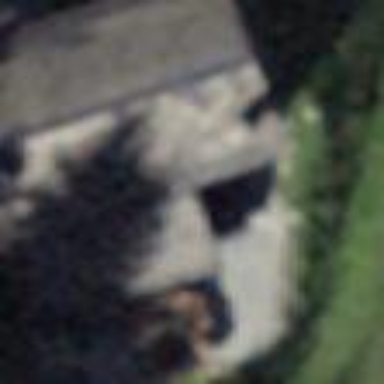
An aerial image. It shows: Bungalow.